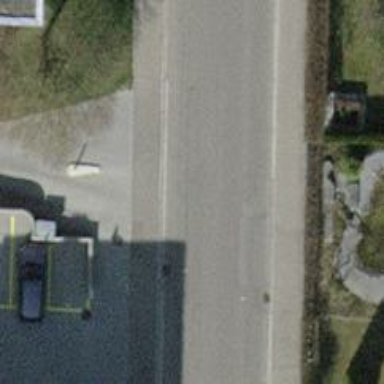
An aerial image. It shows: Unclassified road with asphalt surface. There are sidewalks on both sides.